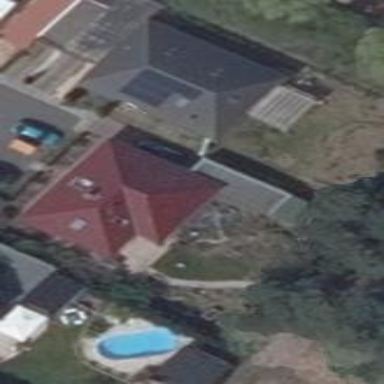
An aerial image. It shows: Simple and straightforward house.